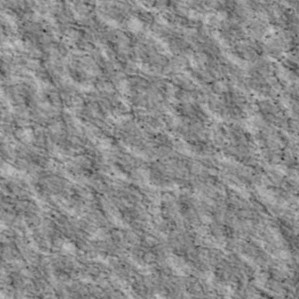
Label: non_frost